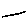
Label: line